【题型】解答题　【知识点】解析几何　【难度】medium
（2024·上海·一模）已知抛物线 \( C: y^2 = 2px \ (p > 0) \)，过点 \( M(a,0) \ (a \neq 0) \) 与 \( x \) 轴不垂直的直线 \( l \) 与 \( C \) 交于 \( A(x_1,y_1) \)、\( B(x_2,y_2) \) 两点。

\vspace{1em}
\noindent
(1) 求证：\(\overrightarrow{OA} \cdot \overrightarrow{OB}\) 是定值（\( O \) 是坐标原点）；

\vspace{0.5em}
\noindent
(2) \( AB \) 的垂直平分线与 \( x \) 轴交于 \( N(n,0) \)，求 \( n \) 的取值范围；

\vspace{0.5em}
\noindent
(3) 设 \( A \) 关于 \( x \) 轴的对称点为 \( D \)，求证：直线 \( BD \) 过定点，并求出定点的坐标。
【解答】
\noindent
【答案】(1)证明见解析；

\vspace{0.5em}
\noindent
(2)$(p+|a|,+\infty)$；

\vspace{0.5em}
\noindent
(3)证明见解析，$(-a,0)$。

\vspace{1em}
\noindent
【知识点】抛物线中的直线过定点问题、抛物线中的定值问题、直线与抛物线交点相关问题、根据韦达定理求参数。

\vspace{0.5em}
\noindent
【分析】（1）联立直线和抛物线方程，再利用韦达定理及数量积的坐标表示计算即得。

\vspace{0.5em}
\noindent
（2）求出弦$AB$的中点坐标及弦$AB$的中垂线方程，进而求出$n$，再结合判别式求解即得。

\vspace{0.5em}
\noindent
（3）设出$D$点的坐标，求出直线$BD$的方程$y = \frac{y_2 + y_1}{x_2 - x_1}(x - x_1) - y_1$，借助（1）的信息，推理判断即得。

\vspace{1em}
\noindent
【详解】（1）显然直线$l$不垂直于坐标轴，设过点$M(a,0)$的直线$l$的方程为$x = my + a$，

\vspace{0.5em}
\noindent
由$\begin{cases} y^2 = 2px \\ x = my + a \end{cases}$消去$x$得：$y^2 - 2pmy - 2pa = 0$，$\Delta = 4p^2m^2 + 8pa > 0$，则$\begin{cases} y_1 + y_2 = 2pm \\ y_1 \cdot y_2 = -2pa \end{cases}$，

\vspace{0.5em}
\noindent
所以$\overrightarrow{OA} \cdot \overrightarrow{OB} = x_1x_2 + y_1y_2 = \frac{y_1^2}{2p} \cdot \frac{y_2^2}{2p} + y_1y_2 = a^2 - 2pa$为定值。

\vspace{0.5em}
\noindent
（2）设$A,B$两点的中点坐标为$Q(x_3,y_3)$，则$x_3 = \frac{x_1 + x_2}{2} = \frac{my_1 + my_2}{2} + a = pm^2 + a$，$y_3 = \frac{y_1 + y_2}{2} = pm$，

\vspace{0.5em}
\noindent
则$Q(pm^2 + a, pm)$，即$AB$的垂直平分线为$y = -m(x - pm^2 - a) + pm$，

\vspace{0.5em}
\noindent
令$y = 0$，解得$n = pm^2 + a + p$，显然$\Delta = 4p^2m^2 + 8pa > 0$，

\vspace{0.5em}
\noindent
当$a > 0$时，恒有$pm^2 + 2a > 0$成立，则$n > p + a$，当$a < 0$时，$pm^2 + a > -a$，则$n > p - a$，

\vspace{0.5em}
\noindent
所以$n$的取值范围为$(p+|a|,+\infty)$。

\vspace{0.5em}
\noindent
（3）由$A$关于$x$轴的对称点为$D$，得$D(x_1,-y_1)$，

\vspace{0.5em}
\noindent
则直线$BD$：$y = \frac{y_2 + y_1}{x_2 - x_1}(x - x_1) - y_1$，整理得：$y = \frac{y_2 + y_1}{x_2 - x_1}x - \frac{x_1y_2 + x_2y_1}{x_2 - x_1}$。

\vspace{0.5em}
\noindent
又$x_1y_2 + x_2y_1 = y_2(my_1 + a) + y_1(my_2 + a) = 2my_1y_2 + a(y_1 + y_2) = -4pam + 2pam = -2pam$。

\vspace{0.5em}
\noindent
因此直线$BD$为：$y = \frac{2pm}{x_2 - x_1}x + \frac{2pam}{x_2 - x_1}$，即$y = \frac{2pm}{x_2 - x_1}(x + a)$过定点$(-a,0)$，

\vspace{0.5em}
\noindent
所以直线$BD$过定点$(-a,0)$。

\vspace{1em}
\noindent

【点睛】方法点睛：求解直线过定点问题常用方法如下：

\vspace{0.5em}
\noindent
\textcircled{1}“特殊探路，一般证明”：即先通过特殊情况确定定点，再转化为有方向、有目的的一般性证明；

\vspace{0.5em}
\noindent
\textcircled{2}“一般推理，特殊求解”：即设定点坐标，根据题设条件选择参数，建立一个直线系或曲线的方程，再根据参数的任意性得到一个关于定点坐标的方程组，以这个方程组的解为坐标的点即为所求点；

\vspace{0.5em}
\noindent
\textcircled{3}求证直线过定点$(x_0,y_0)$，常利用直线的点斜式方程$y - y_0 = k(x - x_0)$或截距式$y = kx + b$来证明。
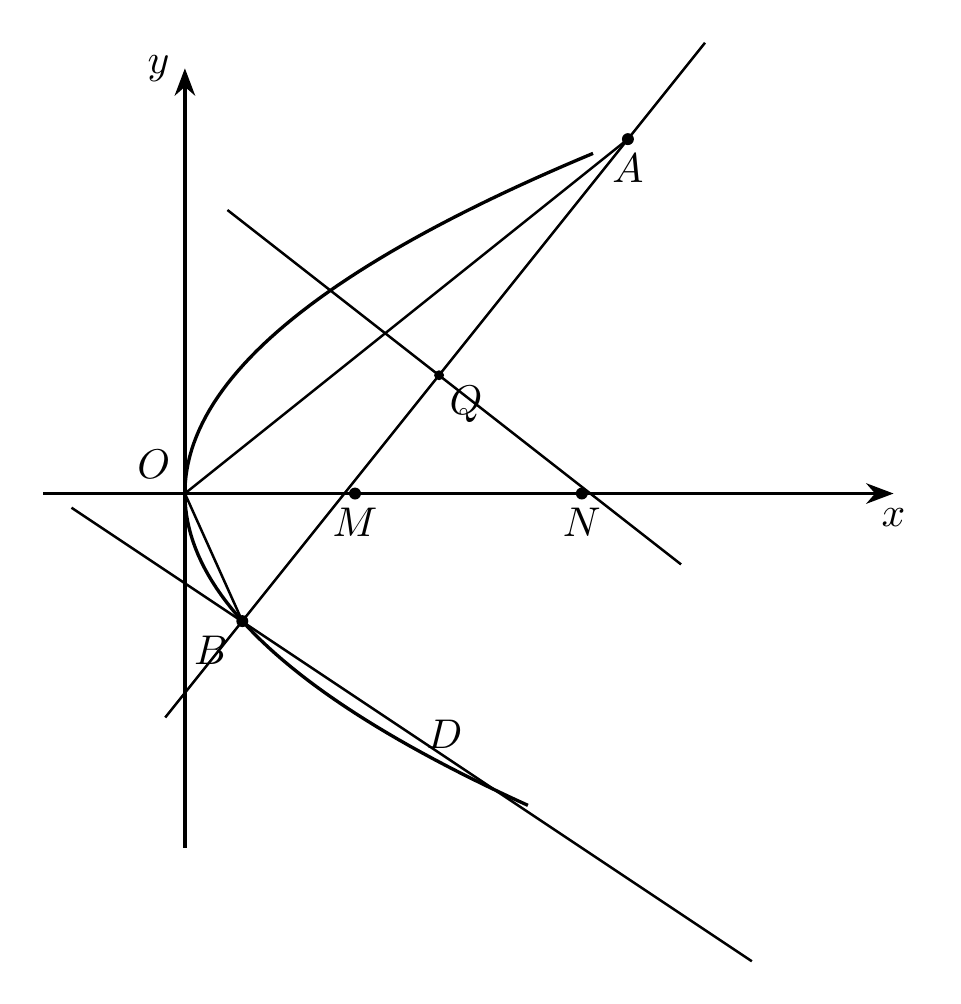